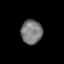
Tissue: prostate
Cell type: T cells
Senescence score: 0.3565
Nuclear area (px): 499
Mean DAPI intensity: 123.385